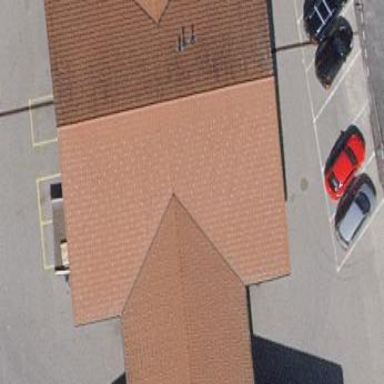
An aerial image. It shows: Commercial building.